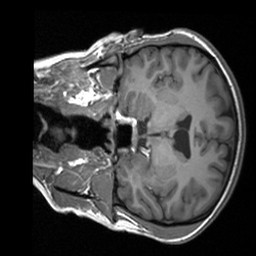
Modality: T1w
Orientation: coronal
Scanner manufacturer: siemens
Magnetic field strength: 3 T
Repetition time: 1.9 s
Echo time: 0.00226 s